Field crop: maize
Growth stage: 1
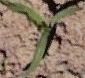
Species: maize